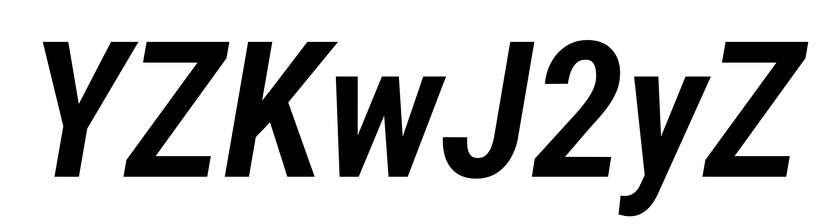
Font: Roboto-Italic_Condensed_SemiBold_Italic